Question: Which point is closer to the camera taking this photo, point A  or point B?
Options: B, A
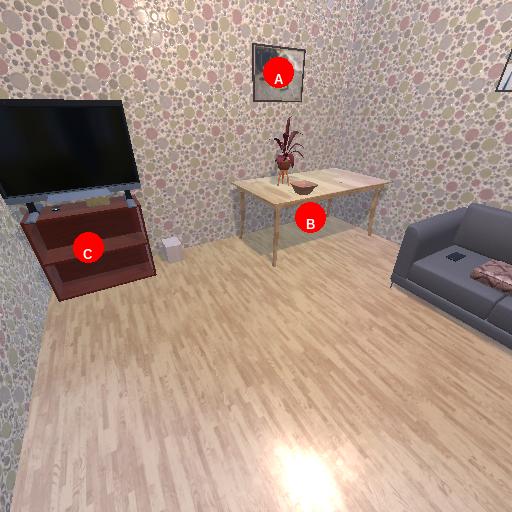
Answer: B